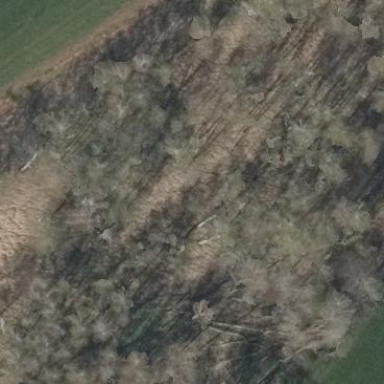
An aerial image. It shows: Beautiful woodland area.